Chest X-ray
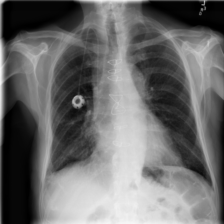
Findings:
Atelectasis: negative
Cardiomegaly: negative
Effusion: negative
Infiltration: negative
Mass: negative
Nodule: negative
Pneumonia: negative
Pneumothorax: negative
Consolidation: negative
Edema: negative
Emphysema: negative
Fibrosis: negative
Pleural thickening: negative
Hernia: negative